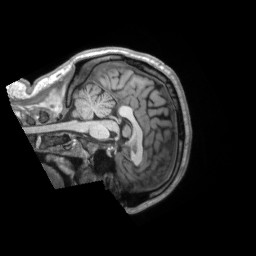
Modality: T1w
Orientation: sagittal
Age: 26
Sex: male
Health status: ill
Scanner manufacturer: siemens
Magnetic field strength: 3 T
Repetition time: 2.2 s
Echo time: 0.00157 s